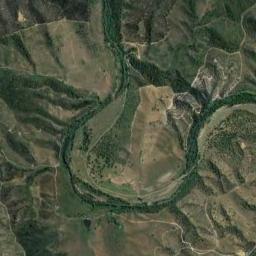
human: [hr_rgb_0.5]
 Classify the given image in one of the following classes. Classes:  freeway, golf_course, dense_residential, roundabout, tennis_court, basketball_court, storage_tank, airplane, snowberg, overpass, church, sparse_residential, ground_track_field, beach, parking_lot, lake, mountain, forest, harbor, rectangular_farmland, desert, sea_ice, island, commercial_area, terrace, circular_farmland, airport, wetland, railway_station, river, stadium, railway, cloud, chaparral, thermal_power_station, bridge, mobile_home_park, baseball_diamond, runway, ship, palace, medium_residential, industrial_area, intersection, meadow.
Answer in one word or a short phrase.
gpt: river